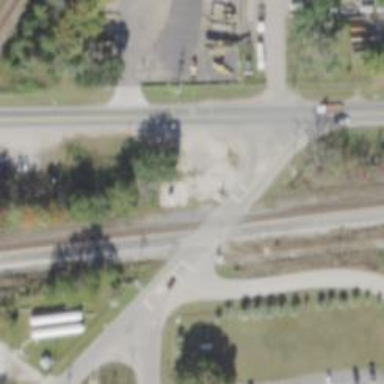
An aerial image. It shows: Level crossing with lights at the railway.